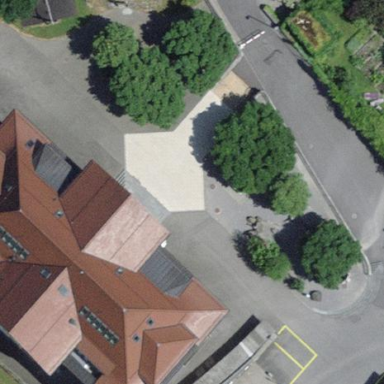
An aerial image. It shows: School building.